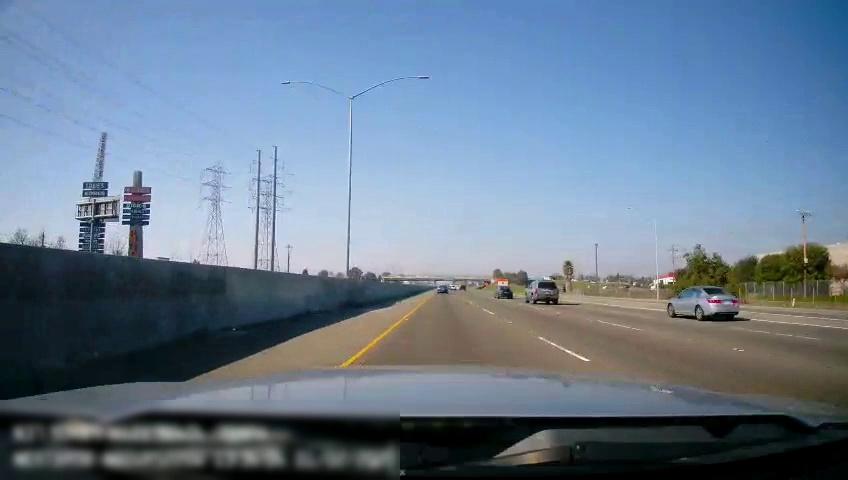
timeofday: Day
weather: Sunny
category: Drivable Space
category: Vehicles | Car
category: Vehicles | SUV
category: Vehicles | Car
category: Vehicles | Car
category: Lanes | Current Lane
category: Lanes | Current Lane
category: Lanes | Alternate Lane
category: Lanes | Alternate Lane
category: Lanes | Alternate Lane
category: Lanes | Alternate Lane